【题型】解答题　【知识点】解析几何　【难度】medium
已知椭圆 $C: \frac{x^2}{a^2} + \frac{y^2}{b^2} = 1(a > b > 0)$ 的离心率为 $\frac{\sqrt{2}}{2}$，短轴长为 $2\sqrt{3}$，$F_1, F_2$ 分别为椭圆的左右焦点，点 $A$ 是椭圆 $C$ 上一动点. \\
(1)求椭圆 $C$ 的方程； \\
(2)已知直线 $x = my + 3$ 与椭圆 $C$ 交于 $P, Q$ 两点. \\
$\textcircled{1}$若 $P, Q$ 中点的横坐标为 $\frac{3}{2}$，求 $m$ 的值； \\
$\textcircled{2}$已知点 $D(2, 1)$，直线 $DP, DQ$ 与直线 $x = 3$ 分别交于点 $M, N$，平面内是否存在一点 $H$，使得四边形 $DMHN$ 为平行四边形. 若存在，求出点 $H$ 的坐标，若不存在，请说明理由.
【解答】
【答案】(1)$\frac{x^2}{6} + \frac{y^2}{3} = 1$； \\
(2)$\textcircled{1}m = \pm\sqrt{2}$；$\textcircled{2}$存在，$H(4, -1)$.

【解析】(1) 由椭圆 $C: \frac{x^2}{a^2} + \frac{y^2}{b^2} = 1(a > b > 0)$ 的短轴长为 $2\sqrt{3}$，得 $b = \sqrt{3}$， \\
由椭圆 $C$ 的离心率为 $\frac{\sqrt{2}}{2}$，得 $\frac{\sqrt{a^2 - b^2}}{a} = \frac{\sqrt{2}}{2}$，解得 $a = \sqrt{6}$， \\
所以椭圆 $C$ 的方程为 $\frac{x^2}{6} + \frac{y^2}{3} = 1$.

(2) $\textcircled{1}$设 $P(x_1, y_1), Q(x_2, y_2)$，由 $\begin{cases} x = my + 3 \\ \frac{x^2}{6} + \frac{y^2}{3} = 1 \end{cases}$，得 $(m^2 + 2)y^2 + 6my + 3 = 0$， \\
由 $\Delta = 36m^2 - 12(m^2 + 2) > 0$，得 $m^2 > 1$，$y_1 + y_2 = \frac{-6m}{m^2 + 2}$，$y_1y_2 = \frac{3}{m^2 + 2}$， \\
设 $PQ$ 中点坐标为 $(\frac{3}{2}, y_0)$，则 $y_0 = \frac{y_1 + y_2}{2} = -\frac{3m}{m^2 + 2}$， \\
因为 $(\frac{3}{2}, y_0)$ 在直线 $PQ$ 上，所以 $\frac{3}{2} = my_0 + 3$，即 $y_0 = -\frac{3}{2m}$ \\
所以 $-\frac{3m}{m^2 + 2} = -\frac{3}{2m}$，解得 $m = \pm\sqrt{2}$；

$\textcircled{2}$存在点 $H(x_H, y_H)$ 使得四边形 $DMHN$ 为平行四边形， \\
由 $D(2, 1)$ 在椭圆上，得 $x_i \neq 2, x_2 \neq 2$，设直线 $DM$ 的方程为 $y - 1 = \frac{y_1 - 1}{x_1 - 2}(x - 2)$， \\
令 $x = 3$，得 $y_M = \frac{y_1 - 1}{x_1 - 2} + 1 = \frac{y_1 - 1}{my_1 + 1} + 1 = \frac{(m + 1)y_1}{my_1 + 1}$，同理 $y_N = \frac{(m + 1)y_2}{my_2 + 1}$， \\
又由$\textcircled{1}$知 $y_1y_2 = -\frac{1}{2m}(y_1 + y_2)$， \\
则 $y_M + y_N = \frac{(m + 1)y_1}{my_1 + 1} + \frac{(m + 1)y_2}{my_2 + 1} = \frac{2(m + 1)my_1y_2 + (m + 1)(y_1 + y_2)}{(my_1 + 1)(my_2 + 1)}$ \\
$= \frac{2(m + 1)m(-\frac{1}{2m})(y_1 + y_2) + (m + 1)(y_1 + y_2)}{(my_1 + 1)(my_2 + 1)} = 0$， \\
因此线段 $MN$ 的中点坐标为 $(3, 0)$，连接 $DH$，则线段 $DH$ 的中点坐标也为 $(3, 0)$， \\
由 $D(2, 1)$，得 $\begin{cases} \frac{x_H + 2}{2} = 3 \\ \frac{y_H + 1}{2} = 0 \end{cases}$，所以点 $H$ 的坐标为 $H(4, -1)$.

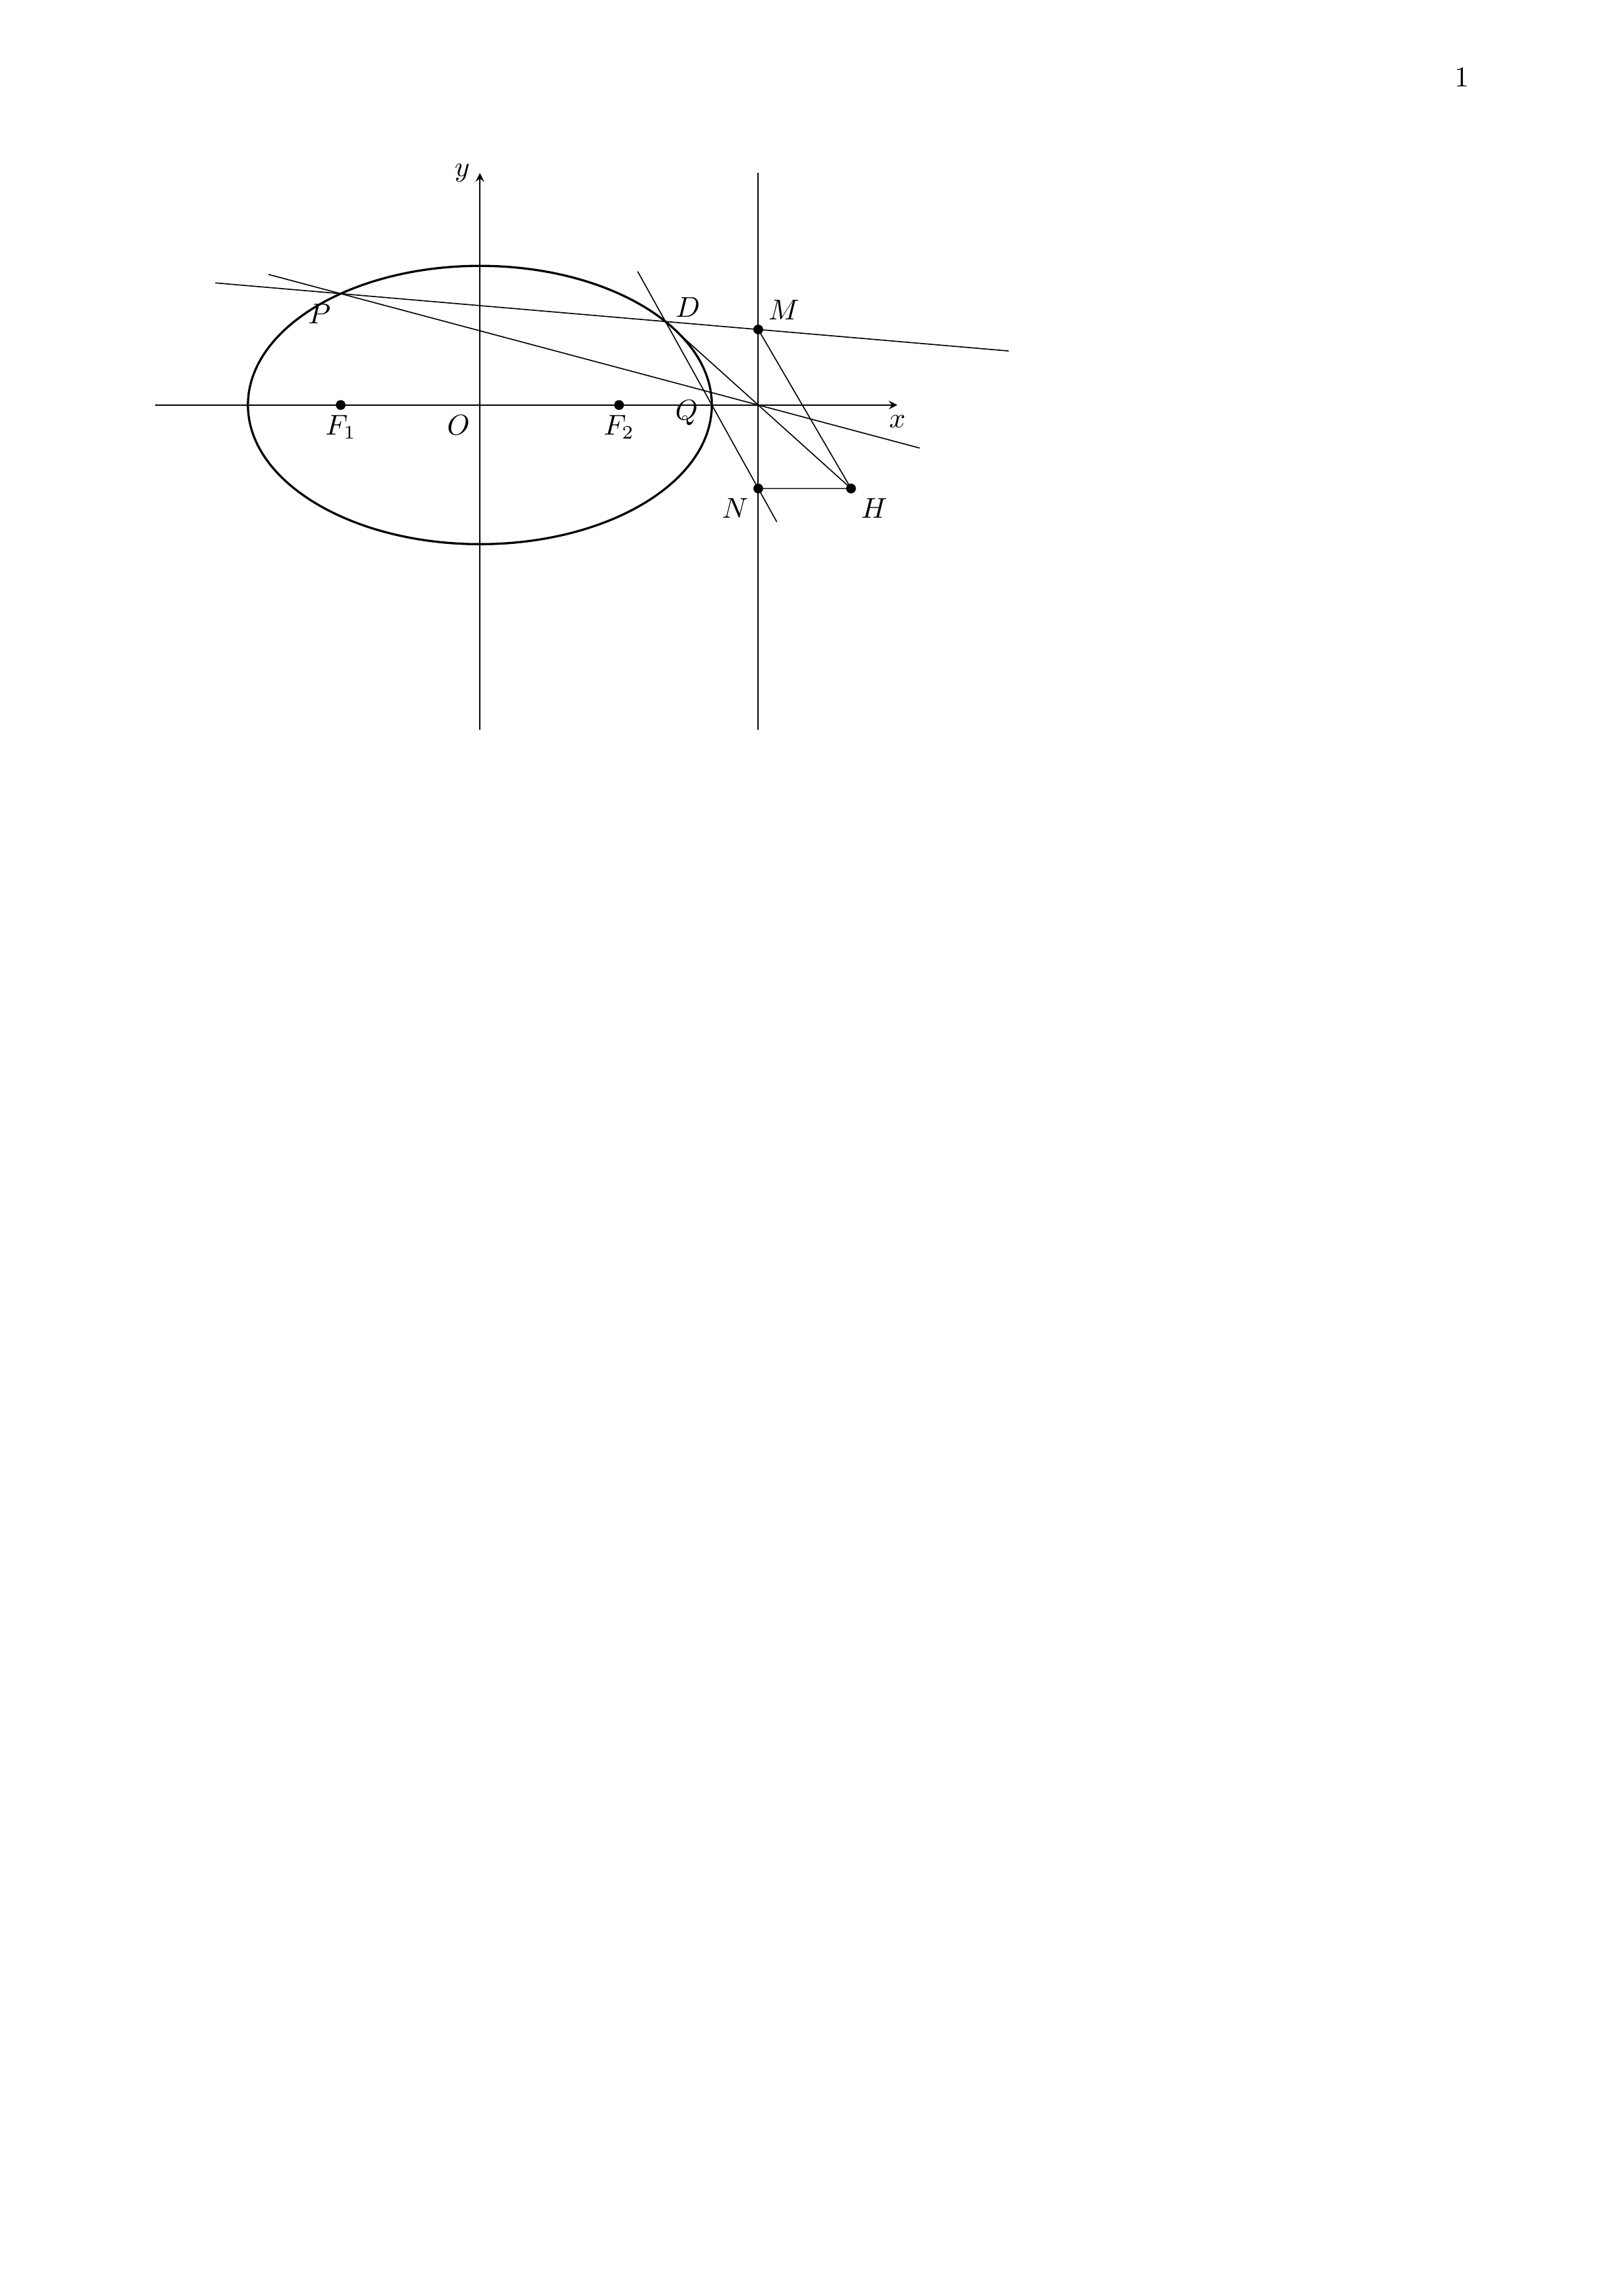